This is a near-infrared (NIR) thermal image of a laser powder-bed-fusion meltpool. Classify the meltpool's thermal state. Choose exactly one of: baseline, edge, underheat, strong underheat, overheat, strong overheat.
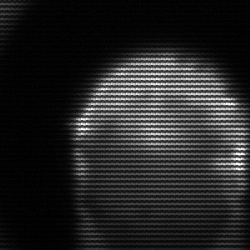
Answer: edge